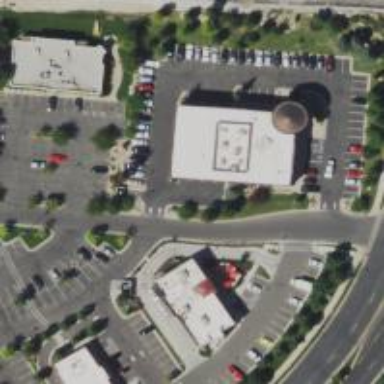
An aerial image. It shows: Parking area with asphalt surface.